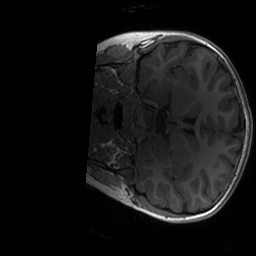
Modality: T1w
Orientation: coronal
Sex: female
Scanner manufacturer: siemens
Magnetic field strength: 3 T
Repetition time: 1.9 s
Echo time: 0.00243 s